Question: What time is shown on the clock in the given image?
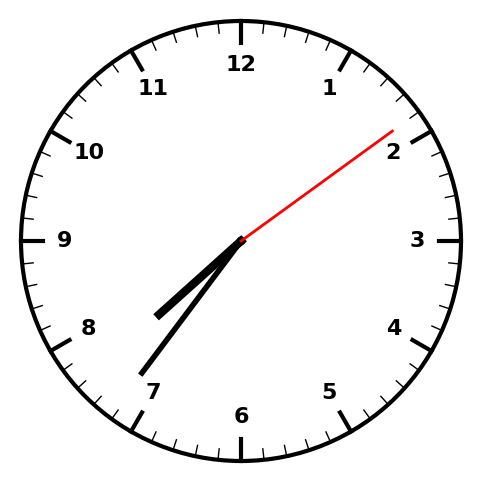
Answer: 07:36:09